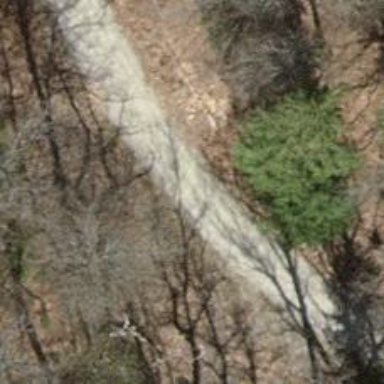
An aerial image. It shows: Gravel track with grade 2 quality.